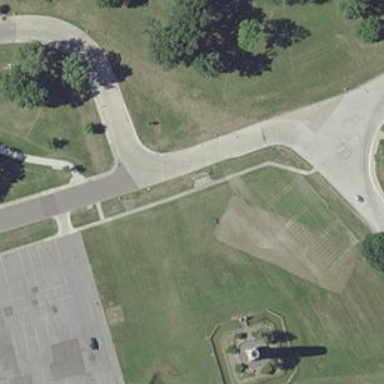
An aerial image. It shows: Park.